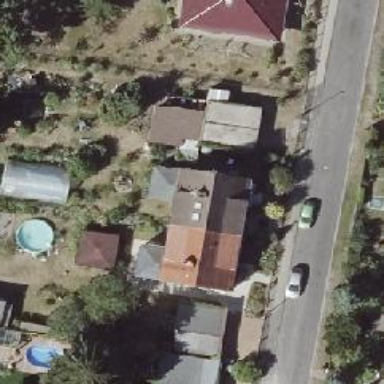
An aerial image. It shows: Semi-detached house with gabled roof.